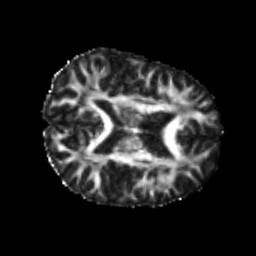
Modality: FA
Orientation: axial
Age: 23
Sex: female
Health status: healthy
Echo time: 0.074 s